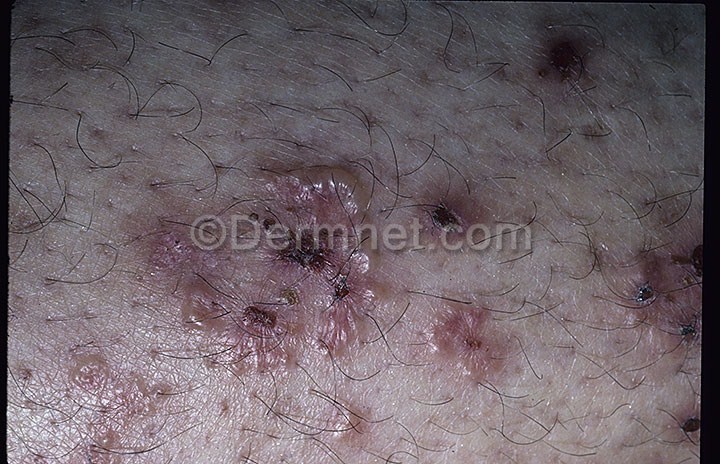
Disease: Bullous Disease Photos